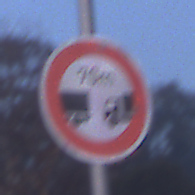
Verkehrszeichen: VerbotUnterschreitenMindestabstand
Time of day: SunriseSunset
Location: Outdoor (Nature)
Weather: Clear
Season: NotSpecified
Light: Natural